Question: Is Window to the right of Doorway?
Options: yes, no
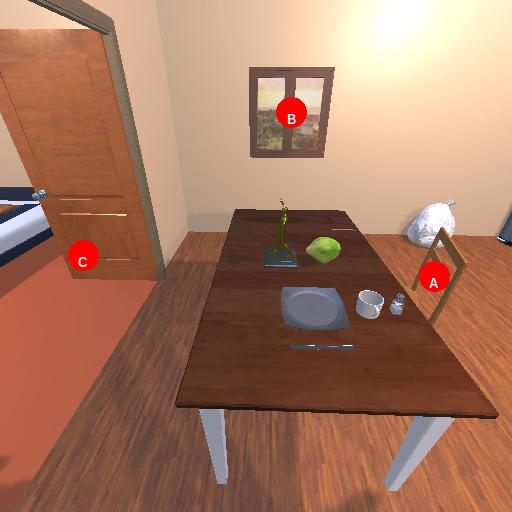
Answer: yes